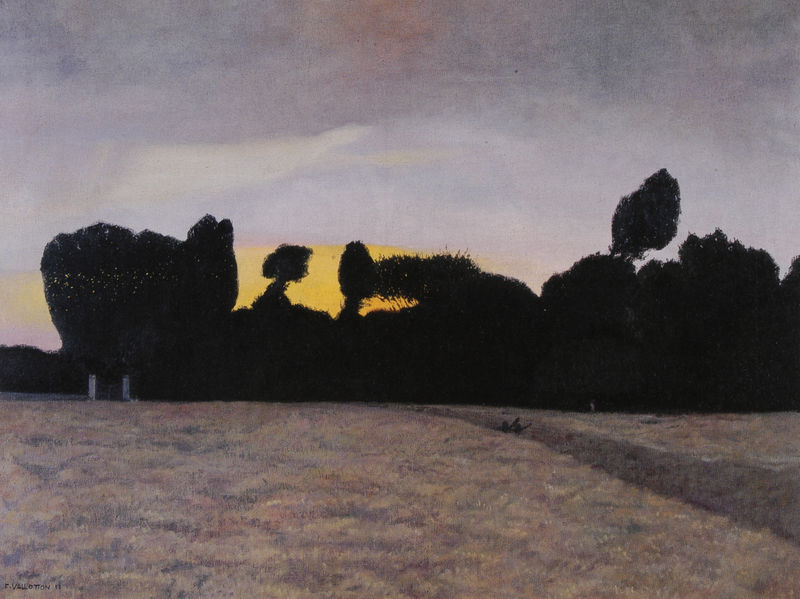
Titel: Landschaft in der Normandie bei Abendlicht
Künstler: Félix Vallotton
Standort: Paris
Institution: (Privatsammlung)
Schlagwörter: baum, blau, blätter, dunkel, gemälde, himmel, laub, mann, schatten, weiß, wolken, aquarell, baumstämme, bäume, gelb, impressionismus, landschaft, menschen, ocker, abend, braun, frau, grau, hell, holz, licht, männer, nacht, orange, pastell, pfeiler, schwarz, strasse, stroh, zeichnung, gras, rot, schnee, tier, weg, wiese, wolke, zaun, beige, malerei, symbolismus, mensch, bild, signatur, öl, baumstamm, dämmerung, feld, felder, horizont, morgen, natur, sonnenaufgang, stamm, weide, wind, busch, büsche, einsam, pfad, sonne, wiesen, boden, land, dunkelheit, gold, blatt, person, kontrast, krone, rosa, traurig, wald, bauern, vallotton, ruhe, umrisse, düster, man, acker, feldweg, getreide, heu, korn, modern, abendsonne, allee, lila, sonnenuntergang, violett, felix vallotton, kahl, winter, silhouette, figuren, stille, untergang, wogen, jugendstil, ernst, stimmung, lavendel, abendrot, baumkronen, abbild, abendlandschaft, abendstimmung, abstraktion, annähernd fotografie, assemblage, bauer, bleu in bleue, collage, eld, flieder, frottage, geheimnisvoll, geschmier, kornfeld, kühle, malereia, max ernst, mittellinie, mondlicht, olzh, pesonen, schard, schneise, silouetten, skyline, surreal, surrealismus, ton in ton, tor, umgeknickter baum rechts, umriss, vailloton, vailotton, wirklichkeit, zwei weiße stämme, silhouetten, eingang, mond, konturen, schattenriss, rau, baumgruppe, lanschaft, böcklin, winterlandschaft, ähren, pflug, arnold, getreidefeld, bidl, himnmel, morgen+feld, #rot